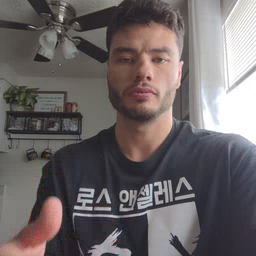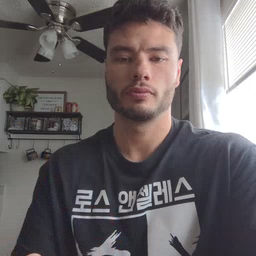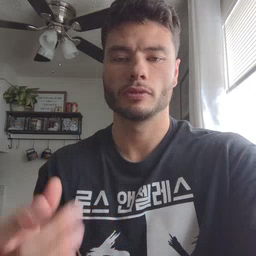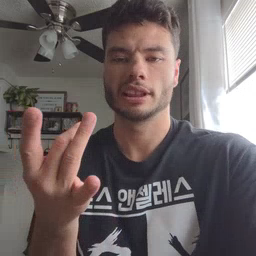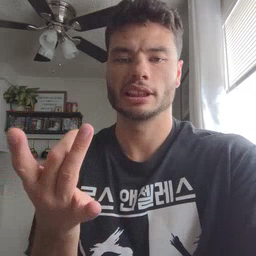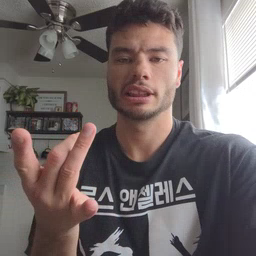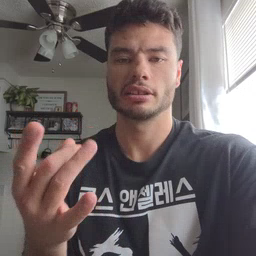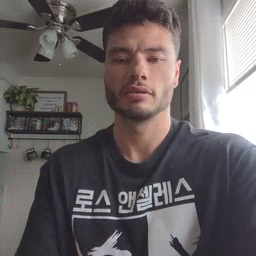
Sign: sticky